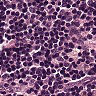
Metastatic tissue present: no